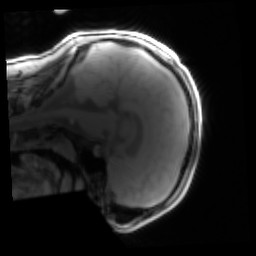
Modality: PDw
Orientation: sagittal
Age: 20
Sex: male
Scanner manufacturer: siemens
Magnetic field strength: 3 T
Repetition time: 0.25 s
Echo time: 0.00103 s